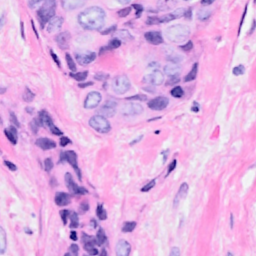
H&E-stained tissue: Breast